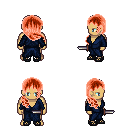
a pixel art fantasy rpg character, male body template, human, tanned skin, blue robe, white pants, red right-swept hairstyle, ghillies, dagger, four views (front, back, left, right), 2x2 character sprite sheet, small pixel art, hard edges, no anti-aliasing